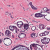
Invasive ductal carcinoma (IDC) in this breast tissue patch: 0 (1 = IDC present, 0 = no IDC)